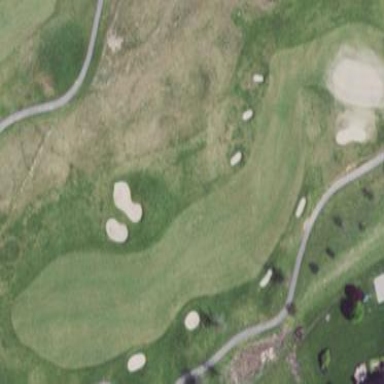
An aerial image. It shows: Scenic golf fairway.